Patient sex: M
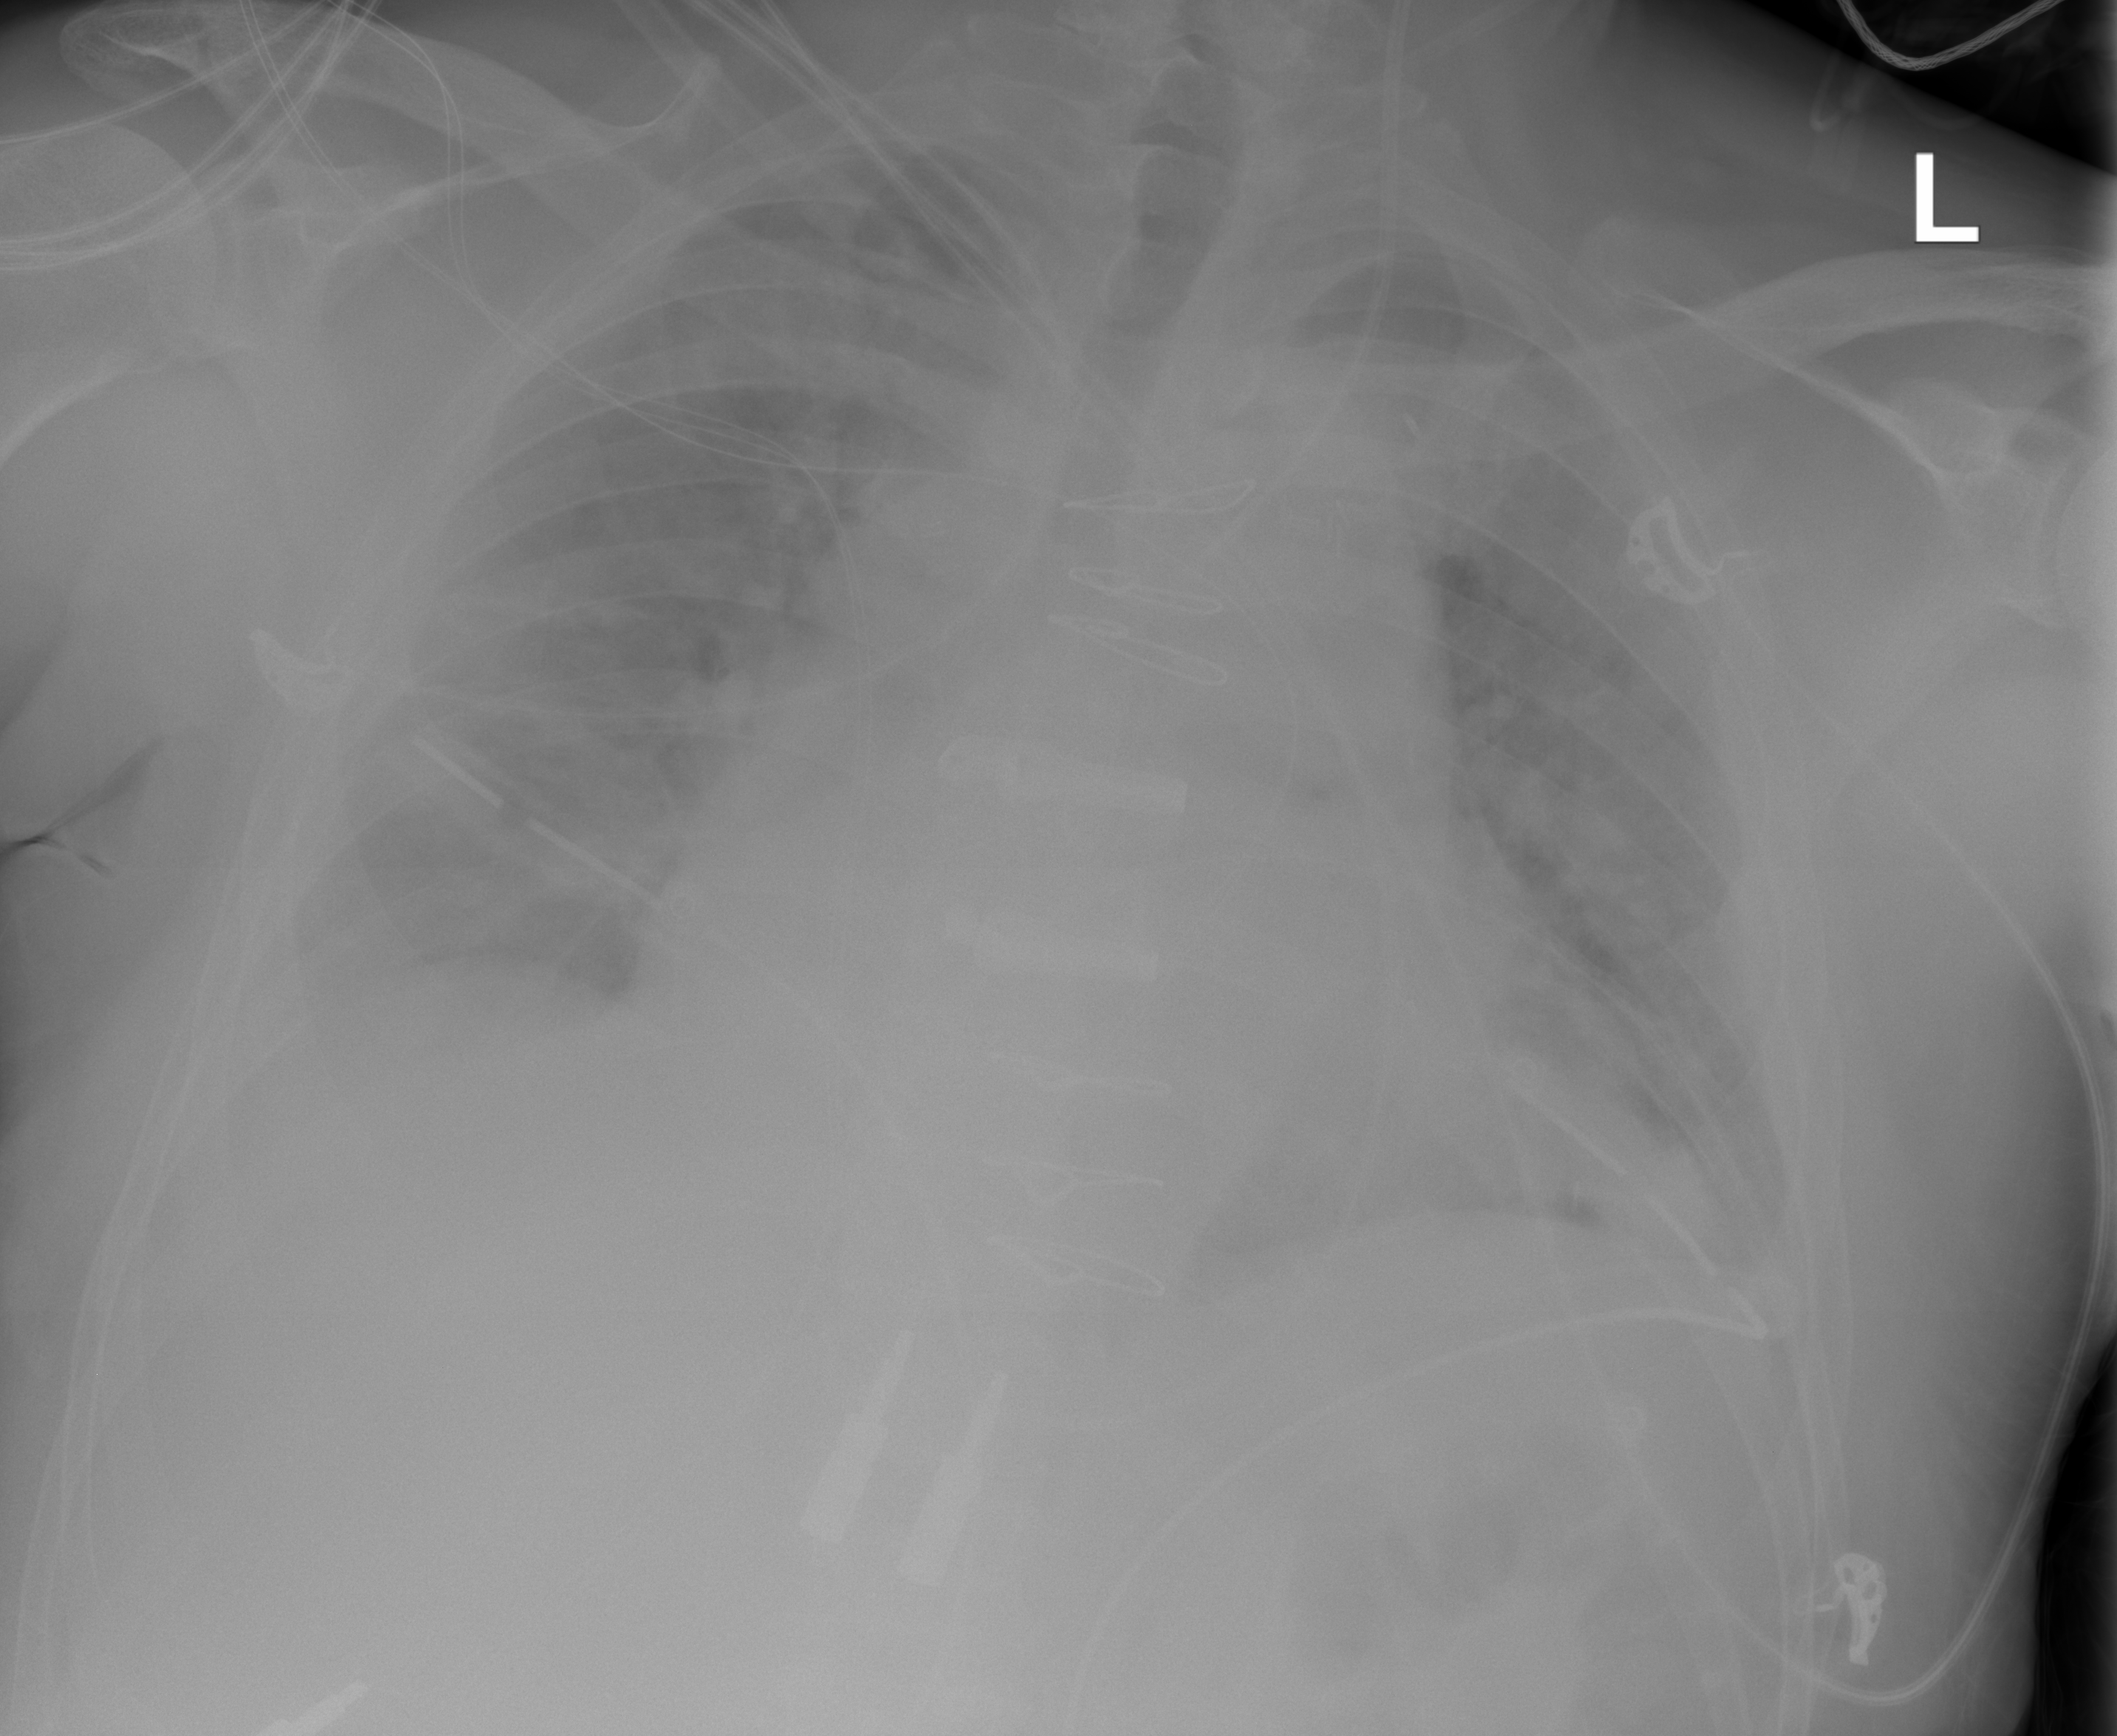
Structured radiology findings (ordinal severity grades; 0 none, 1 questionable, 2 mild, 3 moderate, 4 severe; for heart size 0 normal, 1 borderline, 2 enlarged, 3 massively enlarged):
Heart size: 2
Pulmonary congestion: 2
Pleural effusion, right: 2
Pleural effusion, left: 2
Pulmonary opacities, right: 2
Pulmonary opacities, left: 2
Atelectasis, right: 2
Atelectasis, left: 2